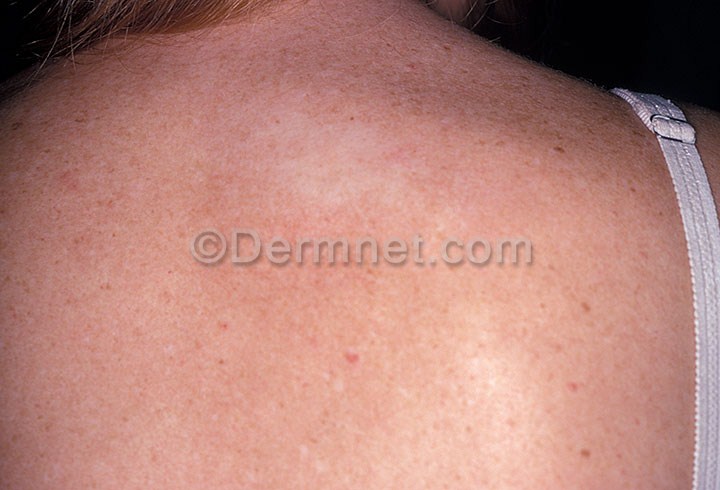
Disease: Lupus and other Connective Tissue diseases